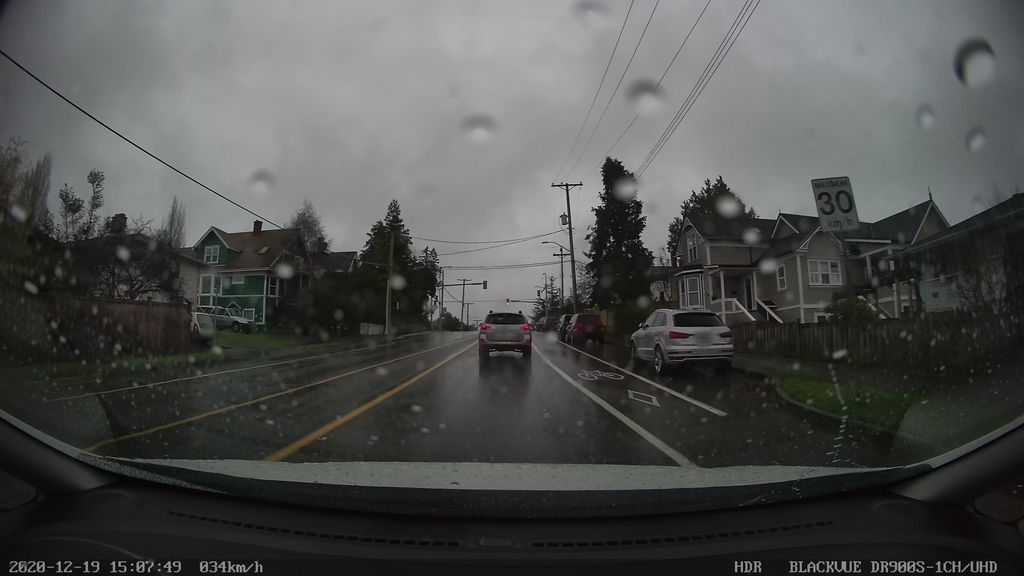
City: victoria